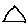
Label: triangle